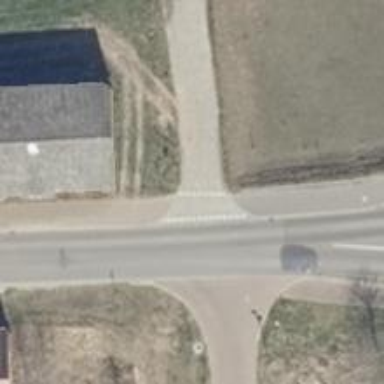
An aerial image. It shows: Asphalt road classified as tertiary.